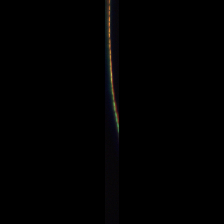
Taxon: Psuedo-nitzschia
Group: Diatoms